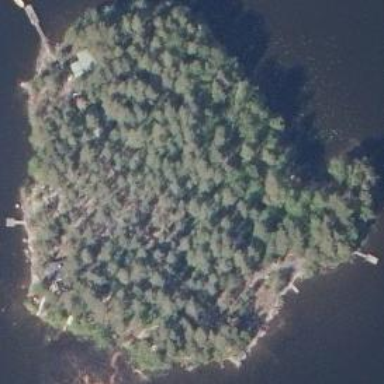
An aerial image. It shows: Islet.